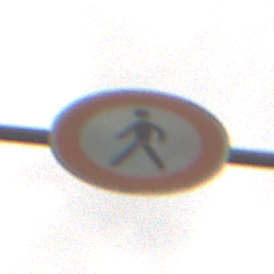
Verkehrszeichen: VerbotFussgaenger
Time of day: Midday
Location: Outdoor (Nature)
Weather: Overcast
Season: NotSpecified
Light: Natural